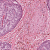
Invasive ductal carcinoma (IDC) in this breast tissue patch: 1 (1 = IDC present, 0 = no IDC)